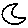
Label: moon